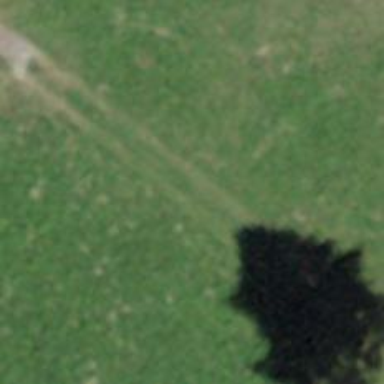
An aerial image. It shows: Track road with grade4 tracktype.